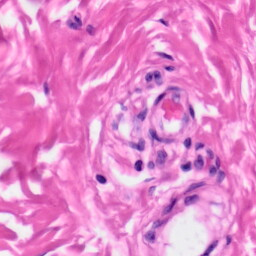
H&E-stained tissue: Skin